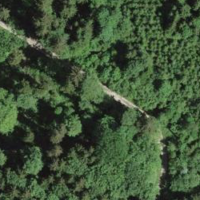
EUNIS habitat code: 44
Species observed at this site:
Petasites albus